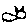
Label: cat